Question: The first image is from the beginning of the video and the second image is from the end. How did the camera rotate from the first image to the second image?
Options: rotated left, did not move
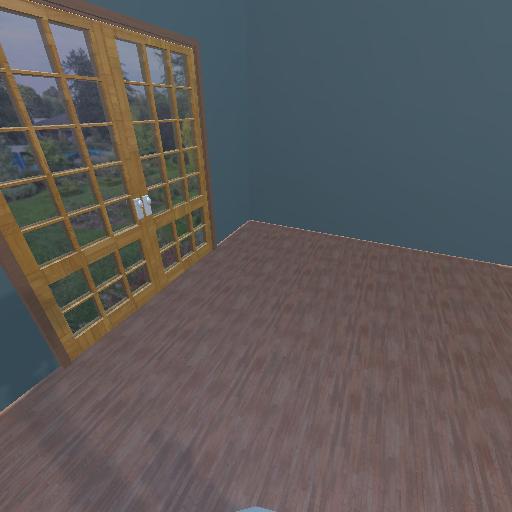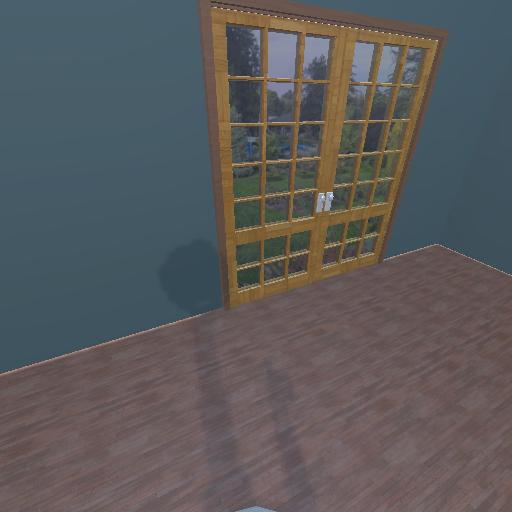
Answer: rotated left